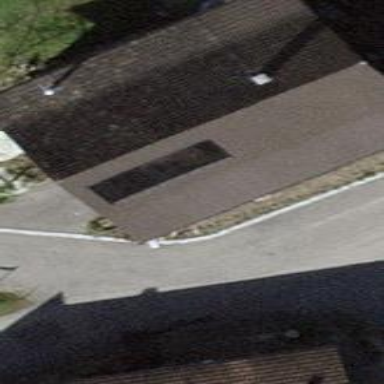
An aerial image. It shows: Simple and straightforward house.